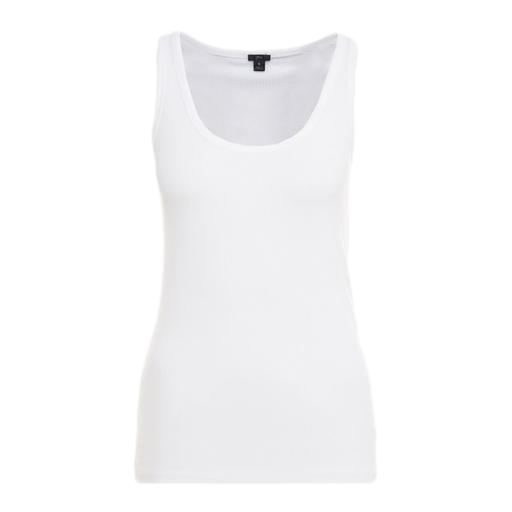
white ribbed tank, white scoop-neck tank, slim scoop tank, white background